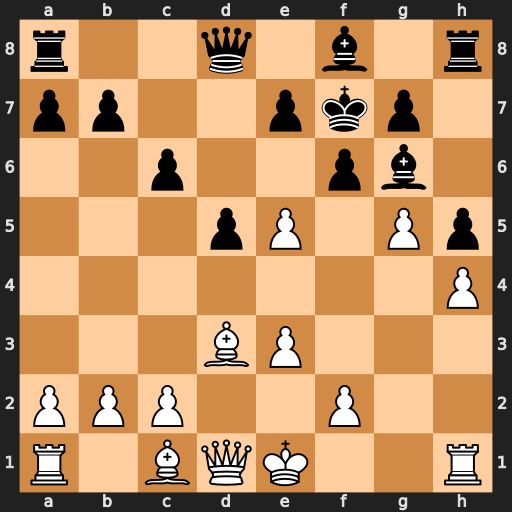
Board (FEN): r2q1b1r/pp2pkp1/2p2pb1/3pP1Pp/7P/3BP3/PPP2P2/R1BQK2R
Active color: w
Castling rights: KQ
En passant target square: -
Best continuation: e6+ Kxe6 Bxg6